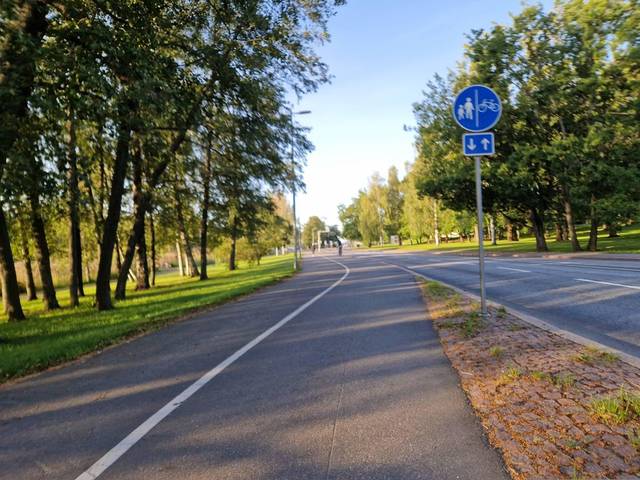
Region: Finland
Coordinates: 60.194, 24.884